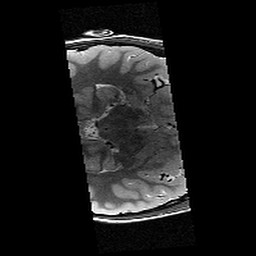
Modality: T2w
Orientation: axial
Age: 12
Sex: male
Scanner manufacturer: siemens
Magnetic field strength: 3 T
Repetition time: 8.46 s
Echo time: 0.067 s